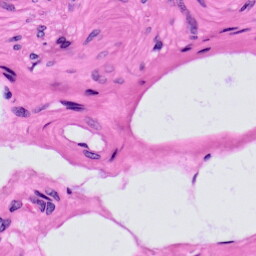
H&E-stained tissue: Prostate